Interaction volume radius: 10 \u00c5
Interaction volume height: 15 \u00c5
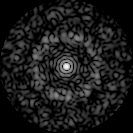
Disorder parameter: 0.8484